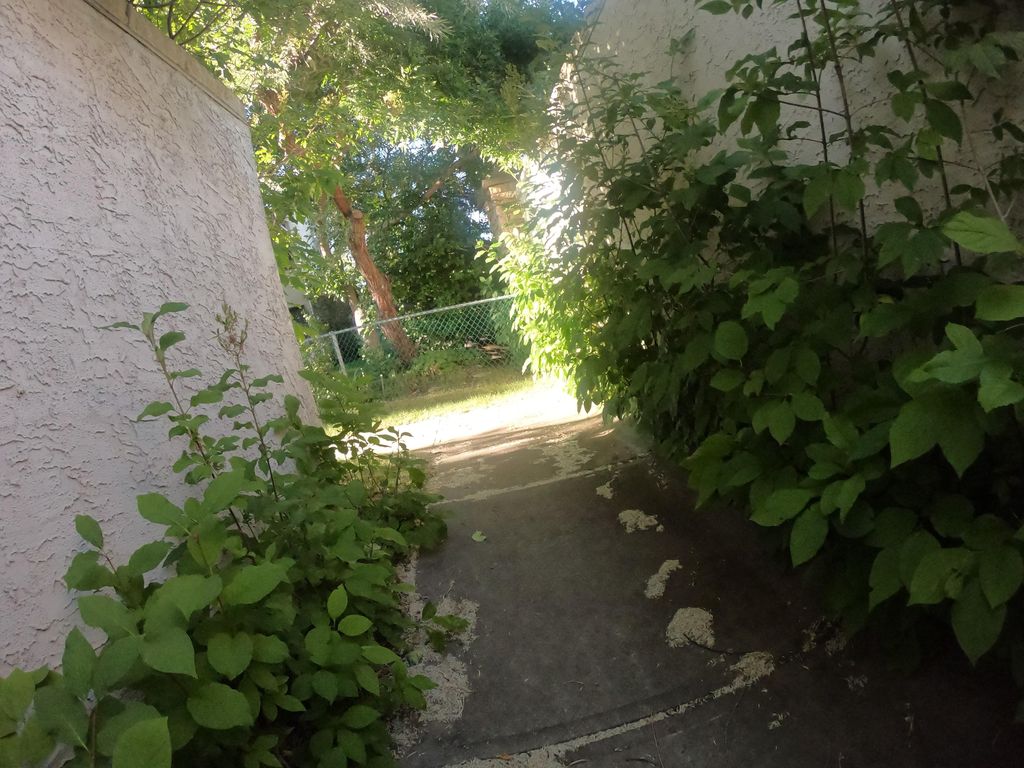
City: calgary